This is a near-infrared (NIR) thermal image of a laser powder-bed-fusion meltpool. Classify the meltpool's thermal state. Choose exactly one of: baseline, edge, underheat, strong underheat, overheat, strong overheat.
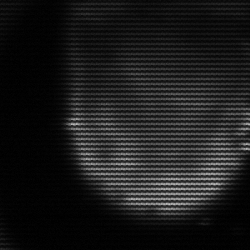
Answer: edge